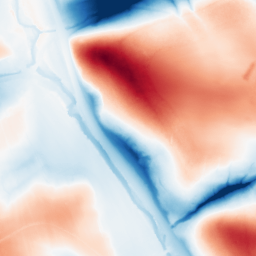
Category: classical
Decomposition family: gaussian_anisotropic
Decomposition parameters: sigma_x: 5
sigma_y: 50
Upsampling method: bspline
Upsampling parameters: scale: 4
Upsampling scale: 4